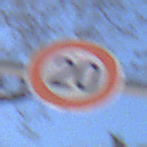
Verkehrszeichen: Geschwindigkeit20
Umgebung: Outdoor, Special
Tageszeit: MorningAfternoon
Wetter: Clear
Licht: Natural
Jahreszeit: Winter
Kontrast: HighContrast